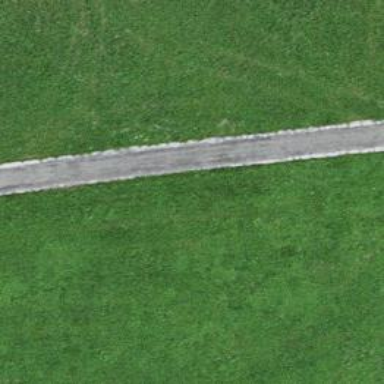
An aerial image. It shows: Path with fine gravel surface.